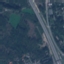
Label: Highway